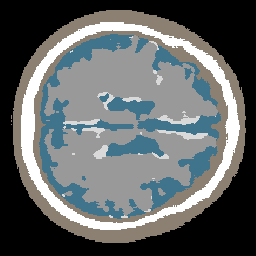
Label: no_lesion